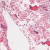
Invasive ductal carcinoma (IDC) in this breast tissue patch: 0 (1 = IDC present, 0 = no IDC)